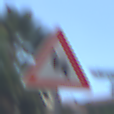
Verkehrszeichen: DoppelkurveZunaechstLinks
Umgebung: Outdoor, Suburban
Tageszeit: MorningAfternoon
Wetter: PartlyCloudy
Licht: Natural
Jahreszeit: NotSpecified
Kontrast: LowContrast